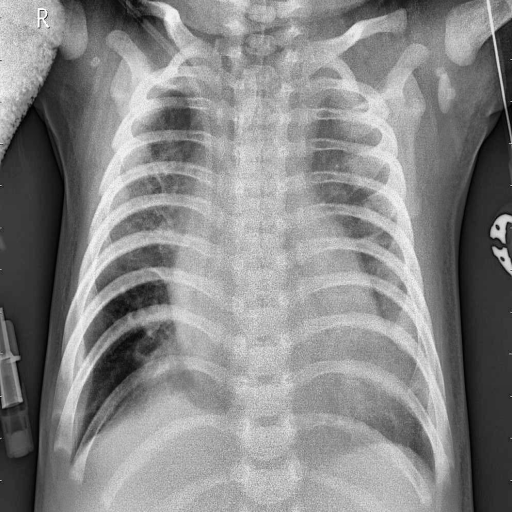
Finding: PNEUMONIA